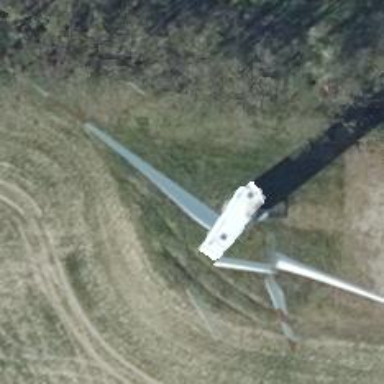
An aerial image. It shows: Wind generator with horizontal axis. The wind turbine is from Vestas.